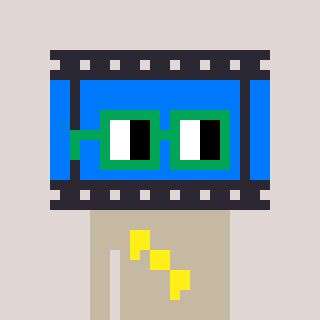
a pixel art character with square green glasses, a film strip-shaped head and a bege-colored body on a warm background